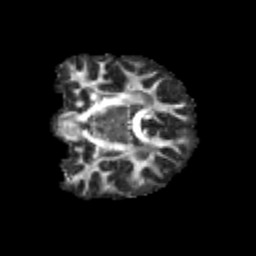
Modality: FA
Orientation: coronal
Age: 11
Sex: male
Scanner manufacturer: siemens
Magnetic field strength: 3 T
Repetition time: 3.8 s
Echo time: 0.07 s